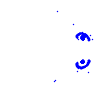
Particle: electron